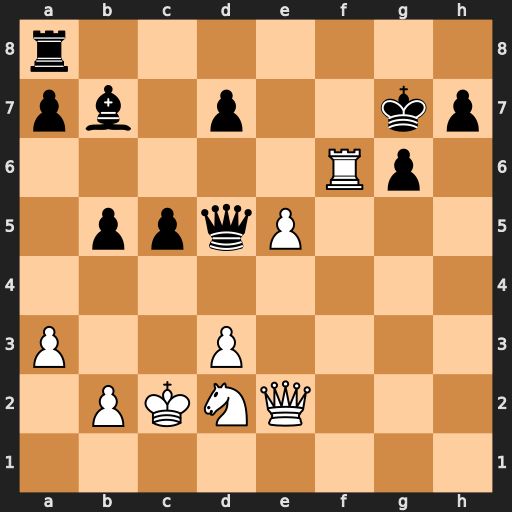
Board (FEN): r7/pb1p2kp/5Rp1/1ppqP3/8/P2P4/1PKNQ3/8
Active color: w
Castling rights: -
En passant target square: -
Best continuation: Rd6 Qe6 Rxe6